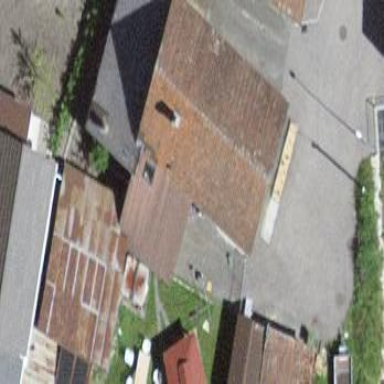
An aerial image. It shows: Residential building.